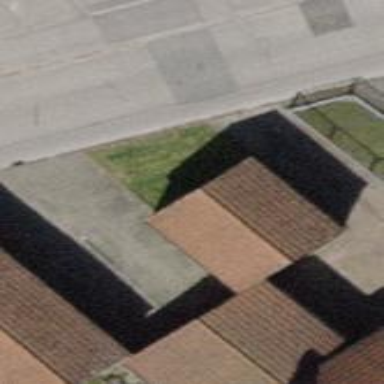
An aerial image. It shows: Garage.